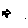
Label: bird